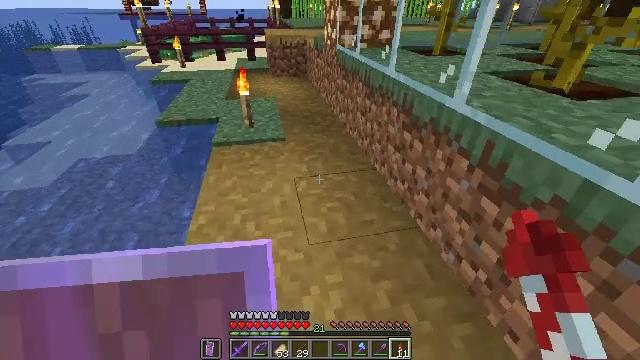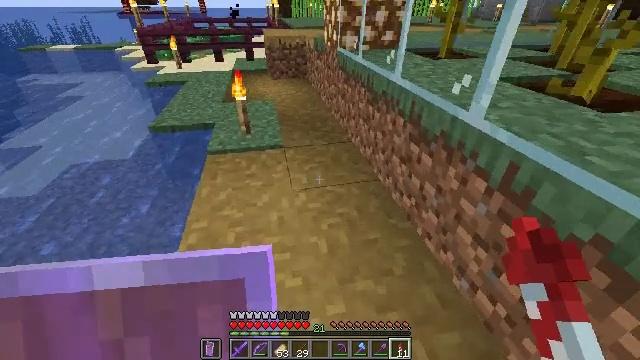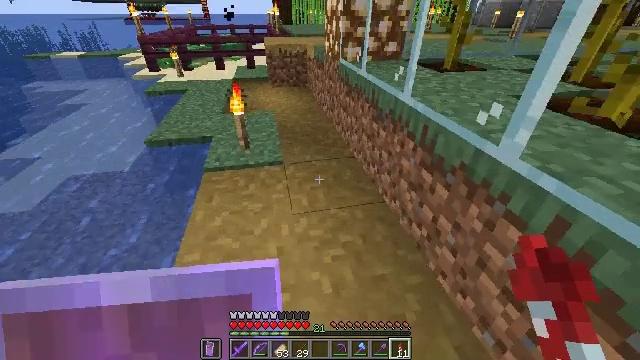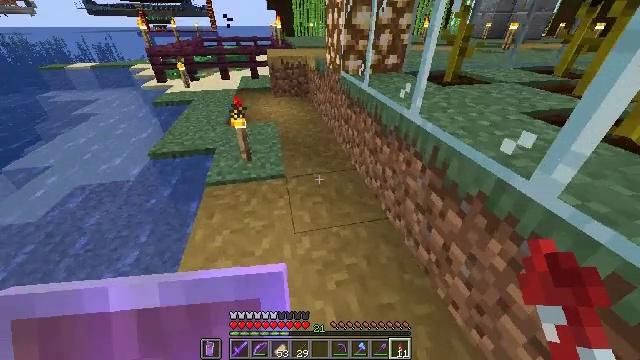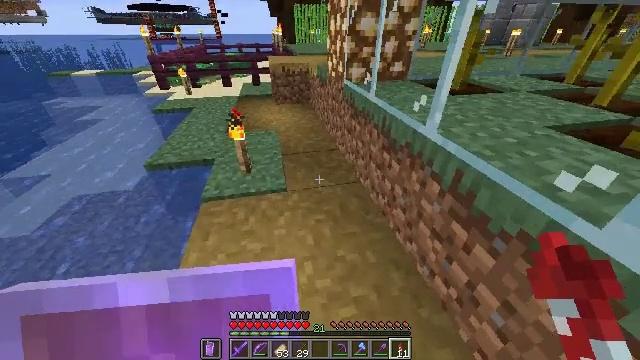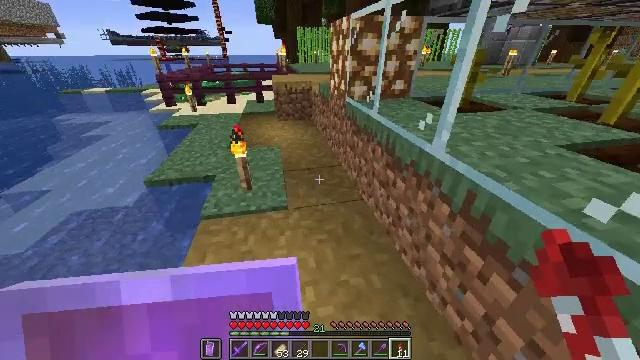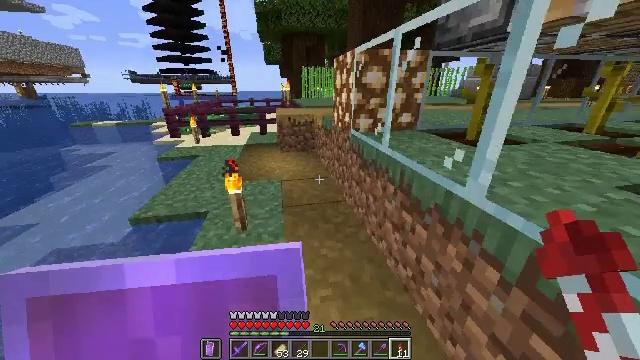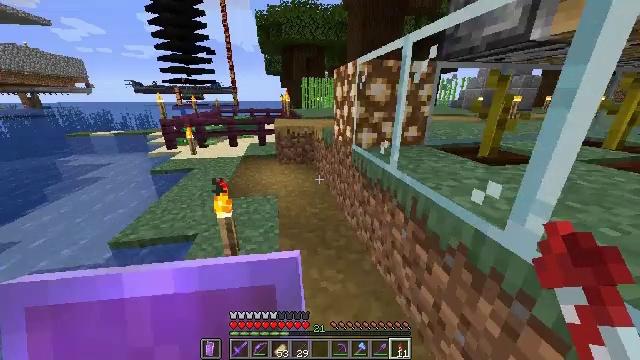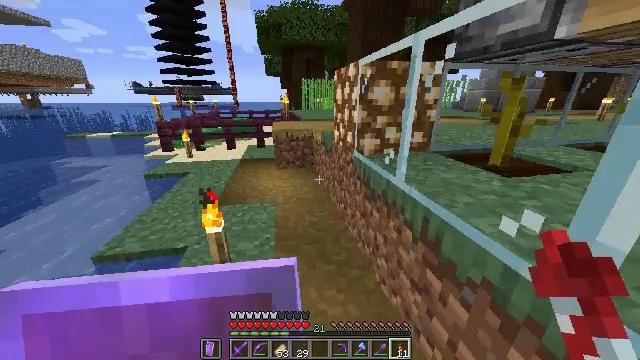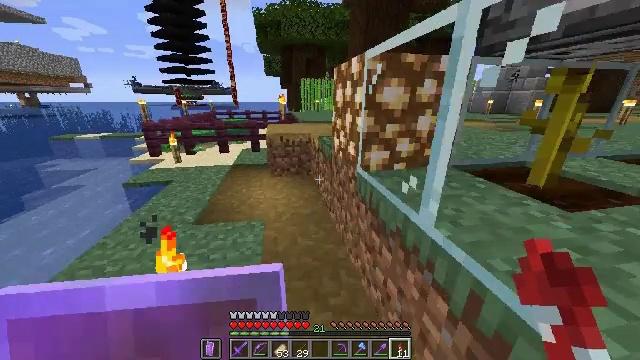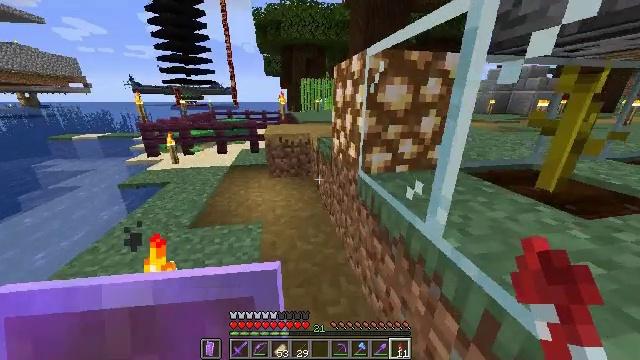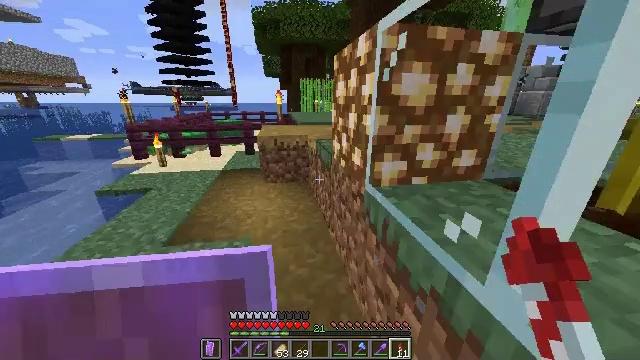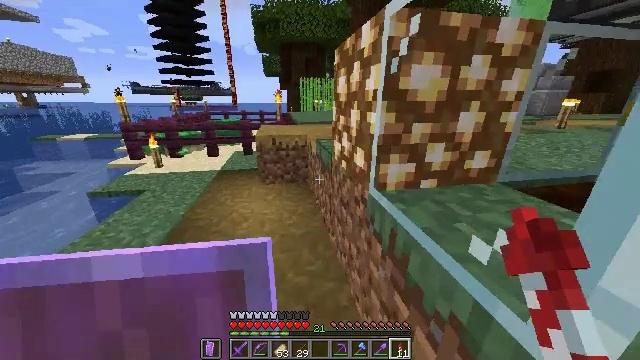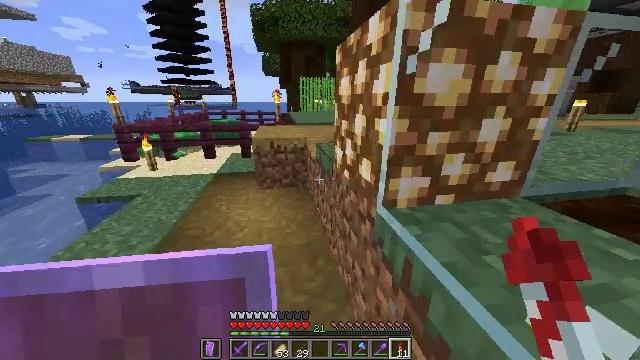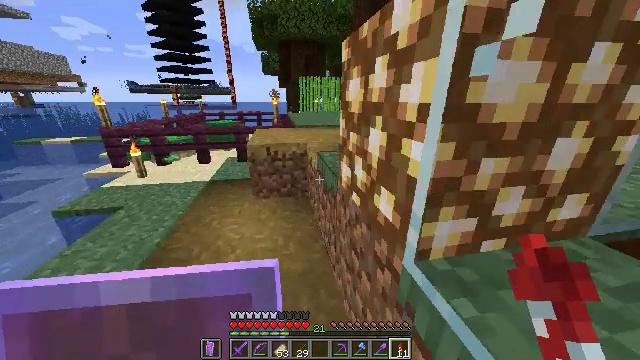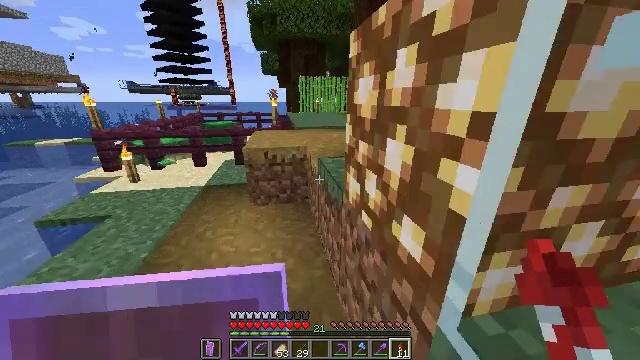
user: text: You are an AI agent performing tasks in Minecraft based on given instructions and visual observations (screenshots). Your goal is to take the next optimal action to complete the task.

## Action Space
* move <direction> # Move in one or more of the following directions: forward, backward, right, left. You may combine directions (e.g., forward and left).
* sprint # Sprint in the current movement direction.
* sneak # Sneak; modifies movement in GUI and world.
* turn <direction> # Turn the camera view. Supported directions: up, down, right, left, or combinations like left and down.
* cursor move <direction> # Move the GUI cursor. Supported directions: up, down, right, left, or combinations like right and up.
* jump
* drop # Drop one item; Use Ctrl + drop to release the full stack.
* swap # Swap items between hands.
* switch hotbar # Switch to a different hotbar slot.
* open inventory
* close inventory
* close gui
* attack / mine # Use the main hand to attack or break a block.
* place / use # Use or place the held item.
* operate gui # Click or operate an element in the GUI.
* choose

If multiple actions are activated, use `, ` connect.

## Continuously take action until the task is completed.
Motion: motion action
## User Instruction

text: Remove wheat seeds from the inventory.
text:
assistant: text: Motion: move forward, sprint
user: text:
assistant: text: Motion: move forward, sprint
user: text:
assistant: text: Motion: move forward, sprint
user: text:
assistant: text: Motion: move forward, sprint
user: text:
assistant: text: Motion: move forward, sprint, turn up
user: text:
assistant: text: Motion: move forward, sprint, turn up
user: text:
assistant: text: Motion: move forward, sprint, turn up
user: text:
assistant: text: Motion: move forward, sprint
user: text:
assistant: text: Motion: move forward, sprint
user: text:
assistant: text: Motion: move forward, sprint
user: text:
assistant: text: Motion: move forward, sprint
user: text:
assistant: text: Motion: move forward, sprint
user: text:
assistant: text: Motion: move forward, sprint
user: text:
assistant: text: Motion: move forward, sprint
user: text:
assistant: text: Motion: move forward, sprint
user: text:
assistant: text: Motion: move forward, sprint
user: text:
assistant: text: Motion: move forward, sprint, jump
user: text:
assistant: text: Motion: move forward, sprint, jump
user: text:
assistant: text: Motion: move forward, sprint, turn right, jump
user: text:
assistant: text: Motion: move forward, sprint, turn right and up, jump
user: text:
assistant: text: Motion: move forward, sprint, turn right, jump
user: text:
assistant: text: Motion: move forward, sprint, turn right, jump
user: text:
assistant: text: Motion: move forward, sprint, turn right
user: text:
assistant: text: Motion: move forward, sprint, turn right
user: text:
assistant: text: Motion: move forward, sprint, turn right
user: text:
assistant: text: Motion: move forward, sprint, turn right
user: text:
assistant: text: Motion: move forward, sprint, turn right
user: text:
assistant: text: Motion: move forward, sprint
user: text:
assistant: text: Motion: move forward, sprint
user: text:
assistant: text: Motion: move forward, sprint, jump